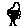
Label: tree